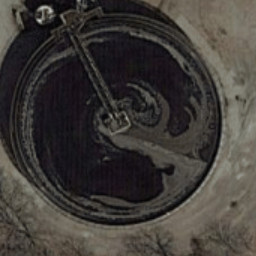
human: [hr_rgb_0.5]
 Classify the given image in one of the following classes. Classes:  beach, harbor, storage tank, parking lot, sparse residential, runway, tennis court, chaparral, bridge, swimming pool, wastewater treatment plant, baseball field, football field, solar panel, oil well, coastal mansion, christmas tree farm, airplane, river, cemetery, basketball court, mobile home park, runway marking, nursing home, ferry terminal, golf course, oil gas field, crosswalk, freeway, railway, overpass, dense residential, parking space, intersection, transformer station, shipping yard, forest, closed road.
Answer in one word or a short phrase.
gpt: wastewater treatment plant